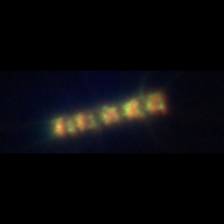
Taxon: Chaetoceros
Group: Diatoms